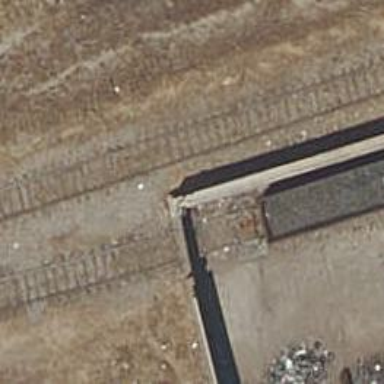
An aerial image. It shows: Railway spur track with electrified contact lines.